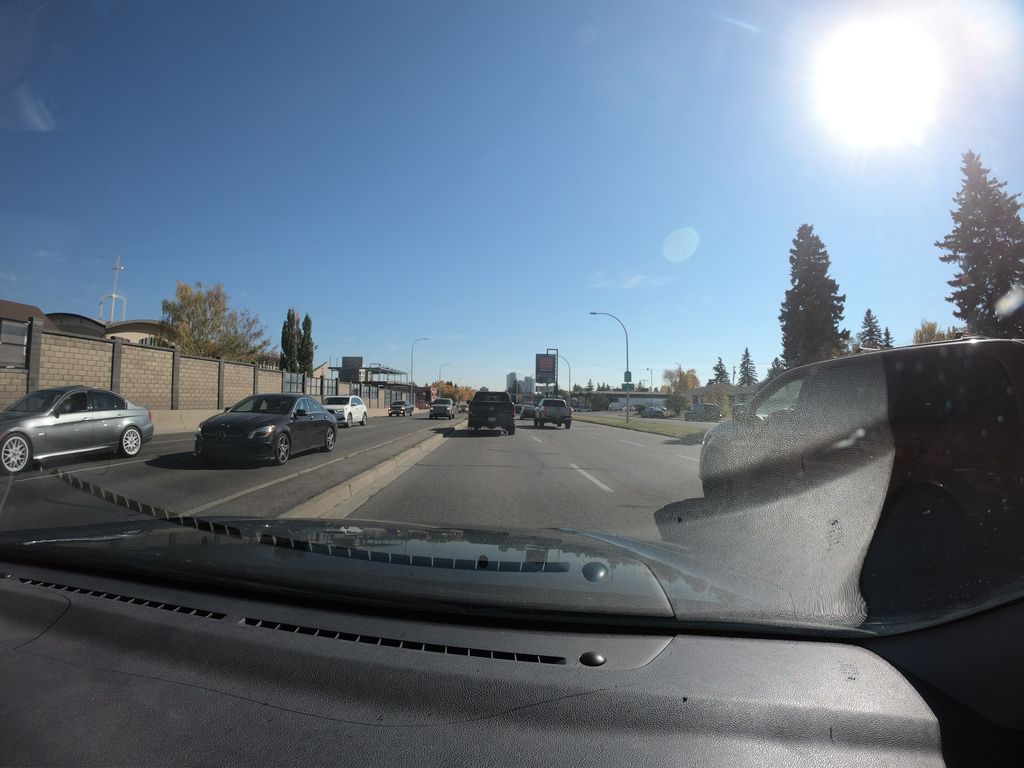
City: calgary